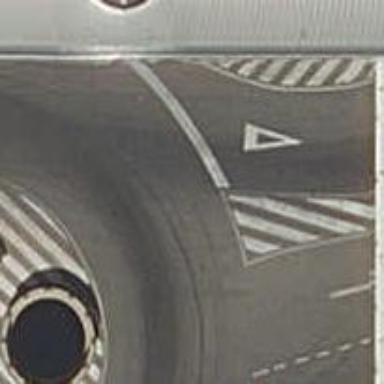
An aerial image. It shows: Road with "give way" sign.